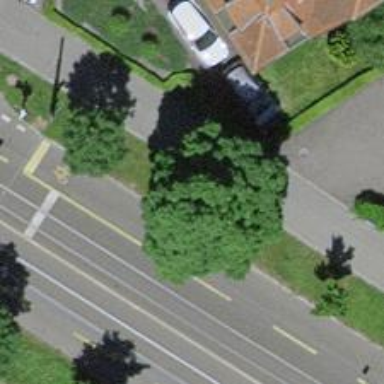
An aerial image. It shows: Avenue lined with trees.